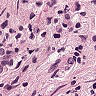
Metastatic tissue present: yes